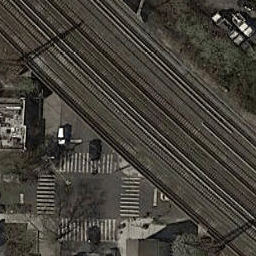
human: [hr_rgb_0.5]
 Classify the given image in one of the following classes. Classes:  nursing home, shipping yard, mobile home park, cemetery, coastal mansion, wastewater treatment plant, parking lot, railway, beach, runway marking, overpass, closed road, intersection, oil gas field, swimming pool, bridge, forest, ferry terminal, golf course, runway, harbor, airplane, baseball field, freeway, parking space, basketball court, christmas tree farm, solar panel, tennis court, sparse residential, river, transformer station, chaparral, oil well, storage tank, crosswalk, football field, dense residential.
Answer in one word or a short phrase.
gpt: railway